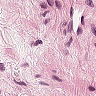
Metastatic tissue present: no